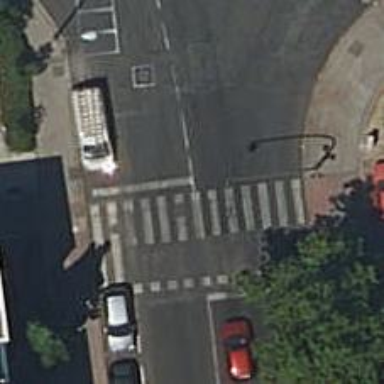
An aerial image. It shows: Uncontrolled footway crossing with markings.